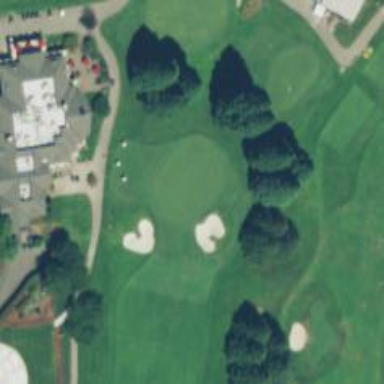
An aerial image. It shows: View of golf hole.